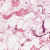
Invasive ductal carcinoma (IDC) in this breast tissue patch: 0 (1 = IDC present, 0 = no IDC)